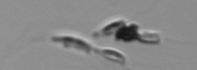
Label: Dinobryon